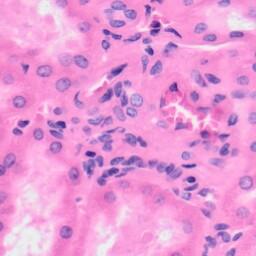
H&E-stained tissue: Kidney